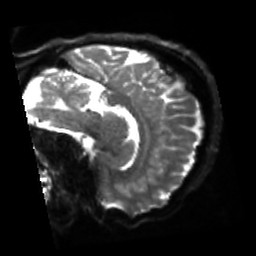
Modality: sbref
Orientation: sagittal
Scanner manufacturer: siemens
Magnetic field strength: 3 T
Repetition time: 4 s
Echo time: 0.0594 s